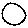
Label: circle